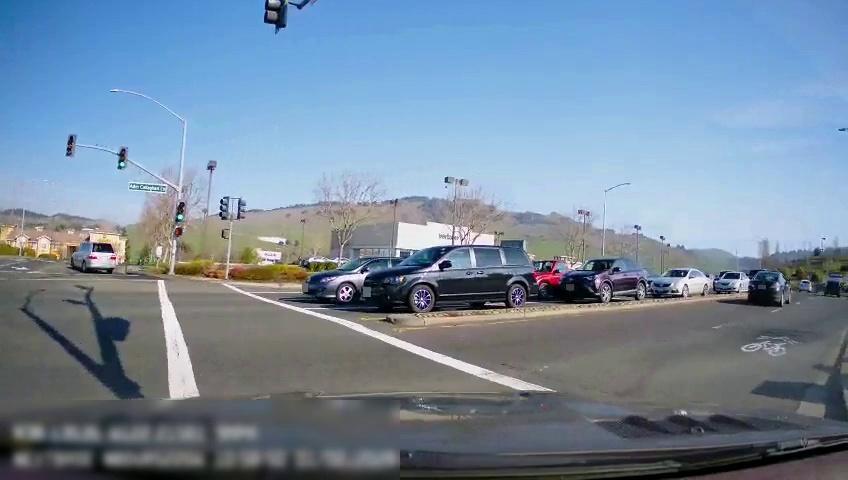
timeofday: Day
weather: Sunny
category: Drivable Space
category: Vehicles | Car
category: Vehicles | Car
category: Vehicles | Truck
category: Vehicles | Car
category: Vehicles | Truck
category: Vehicles | Car
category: Vehicles | SUV
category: Vehicles | Van
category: Vehicles | Car
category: Vehicles | Van
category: Vehicles | Car
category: Lanes | Opposite Lane
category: Lanes | Opposite Lane
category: Lanes | Alternate Lane
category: Traffic | Lights
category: Traffic | Lights
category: Traffic | Signs
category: Traffic | Lights
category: Traffic | Lights
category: Traffic | Lights
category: Traffic | Lights
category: Traffic | Lights